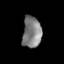
Tissue: prostate
Cell type: Epithelial cells
Senescence score: 0.3298
Nuclear area (px): 581
Mean DAPI intensity: 127.324